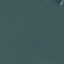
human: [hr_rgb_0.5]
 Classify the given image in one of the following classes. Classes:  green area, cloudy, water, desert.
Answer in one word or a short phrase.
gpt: water